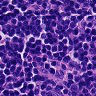
Metastatic tissue present: no